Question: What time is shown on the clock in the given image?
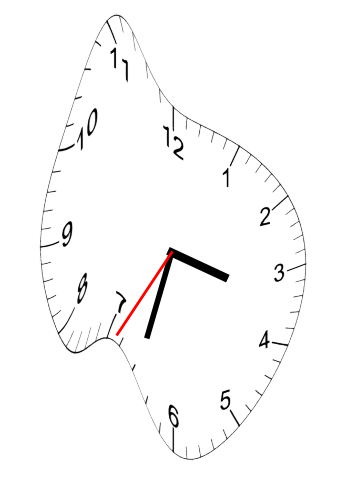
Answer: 03:32:35